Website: lowes
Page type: receipt
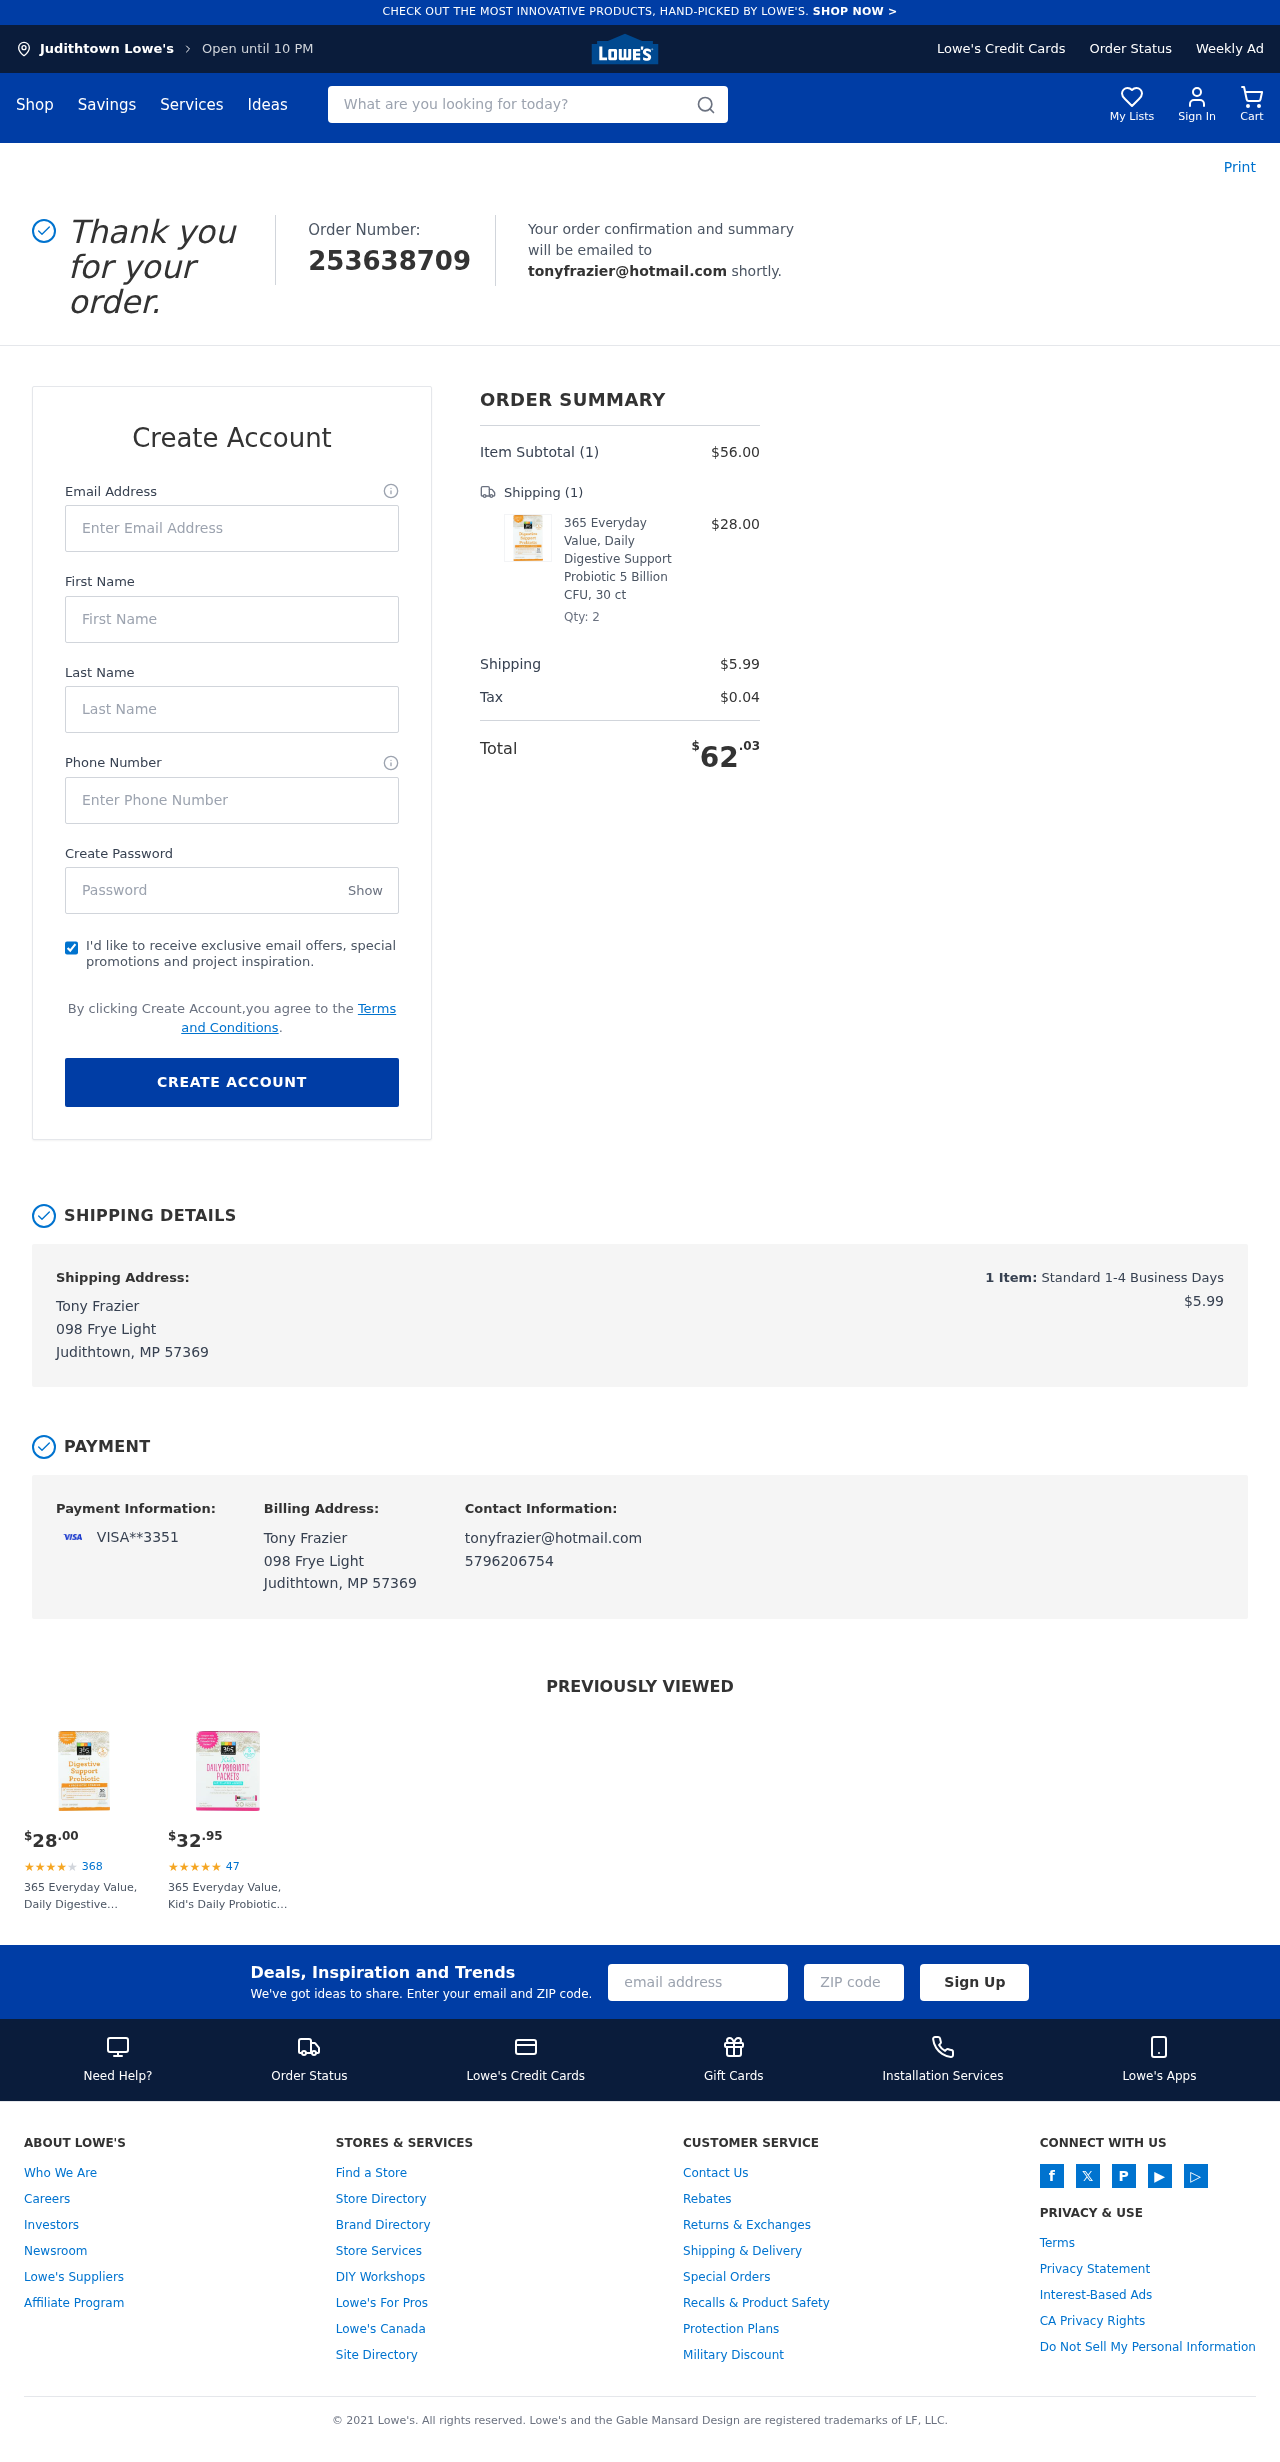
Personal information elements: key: PII_CARD_LAST4
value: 3351
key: PII_CARD_TYPE
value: VISA
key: PII_CITY
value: Judithtown
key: PII_EMAIL
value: tonyfrazier@hotmail.com
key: PII_FULLNAME
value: Tony Frazier
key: PII_PHONE
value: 5796206754
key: PII_STREET
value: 098 Frye Light
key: PII_FIRSTNAME
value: Tony
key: PII_LASTNAME
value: Frazier
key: PII_CITY_STATE_ZIP
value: Judithtown, MP 57369
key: PII_FULLNAME2
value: Tony Frazier
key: PII_FULLNAME3
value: Tony Frazier
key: PII_FIRSTNAME2
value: Tony
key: PII_FIRSTNAME3
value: Tony
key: PII_LASTNAME2
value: Frazier
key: PII_LASTNAME3
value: Frazier
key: PII_FIRSTNAME_DERIVED
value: Tony
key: PII_LASTNAME_DERIVED
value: Frazier
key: PII_FULLNAME_DERIVED
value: Tony Frazier
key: PII_NAME_FULL_DERIVED
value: Tony Frazier
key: PII_STREET2
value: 098 Frye Light
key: PII_CITY_STATE_ZIP2
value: Judithtown, MP 57369
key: PII_EMAIL2
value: tonyfrazier@hotmail.com
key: PII_EMAIL3
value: tonyfrazier@hotmail.com
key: PII_PHONE_LINE
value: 6754
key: PII_PHONE_SUFFIX
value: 6754
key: PII_PHONE2
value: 5796206754
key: PII_PHONE3
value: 5796206754
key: PII_PHONE_NUMERIC
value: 5796206754
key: PII_PHONE_LINE_NUMERIC
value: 6754
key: PII_PHONE_SUFFIX_NUMERIC
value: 6754
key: PII_PHONE2_NUMERIC
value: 5796206754
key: PII_PHONE3_NUMERIC
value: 5796206754
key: PII_PHONE_DIGITS
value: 5796206754
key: PII_PHONE_LAST4
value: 6754
Product elements: key: PRODUCT1_NAME
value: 365 Everyday Value, Daily Digestive Support Probiotic 5 Billion CFU, 30 ct
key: PRODUCT1_PRICE
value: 28
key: PRODUCT1_QUANTITY
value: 2
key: PRODUCT2_NAME
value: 365 Everyday Value, Kid's Daily Probiotic Packets, 30 ct
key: PRODUCT2_NUM_RATINGS
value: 47
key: PRODUCT2_PRICE
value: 32.95
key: PRODUCT1_PRICE2
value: $28.00
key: PRODUCT1_RATING2
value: ★
★
★
★
★
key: PRODUCT1_NUM_RATINGS2
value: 368
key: PRODUCT1_NAME2
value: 365 Everyday Value, Daily Digestive Support Probiotic 5 Billion CFU, 30 ct
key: PRODUCT2_RATING
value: ★
★
★
★
★
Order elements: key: ORDER_ID
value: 253638709
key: ORDER_NUM_ITEMS
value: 1
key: ORDER_SUBTOTAL
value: $56.00
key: ORDER_NUM_ITEMS2
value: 1
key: ORDER_SHIPPING_COST
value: $5.99
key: ORDER_TAX
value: $0.04
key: ORDER_TOTAL
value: $62.03
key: ORDER_NUM_ITEMS3
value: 1
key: ORDER_SHIPPING_COST2
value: $5.99
Search elements: key: HEADER_SEARCH
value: What are you looking for today?